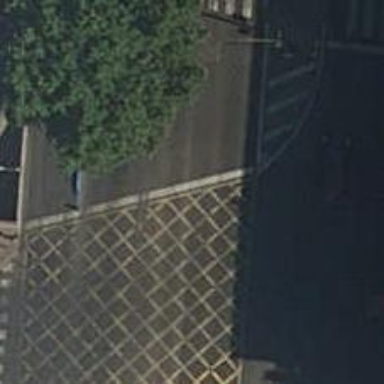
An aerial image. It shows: Road with traffic signals.